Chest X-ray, PA view. Patient: 66 years old, sex M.
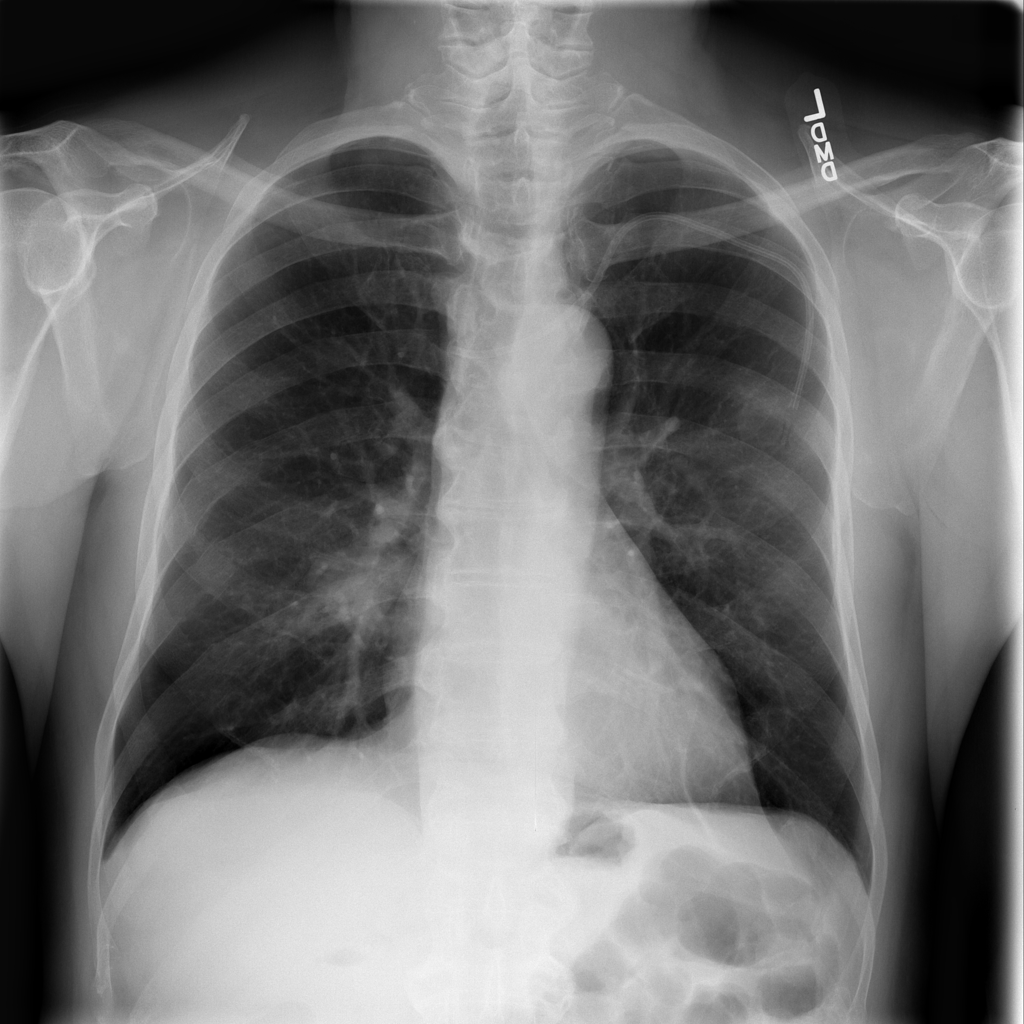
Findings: Infiltration, Mass